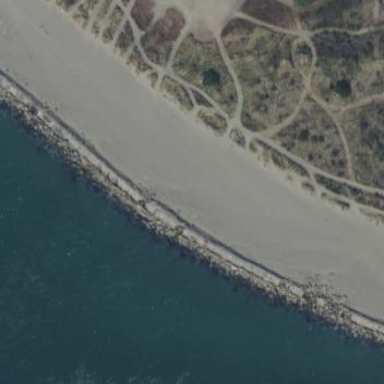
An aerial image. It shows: Breakwater structure.